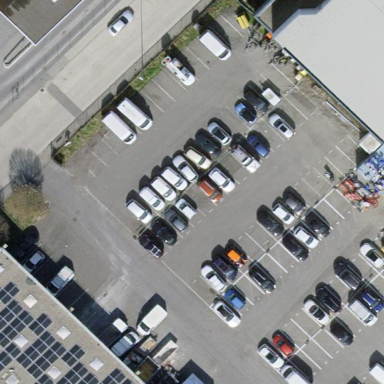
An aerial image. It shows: Road serving as parking aisle.